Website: lowes
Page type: billing-address
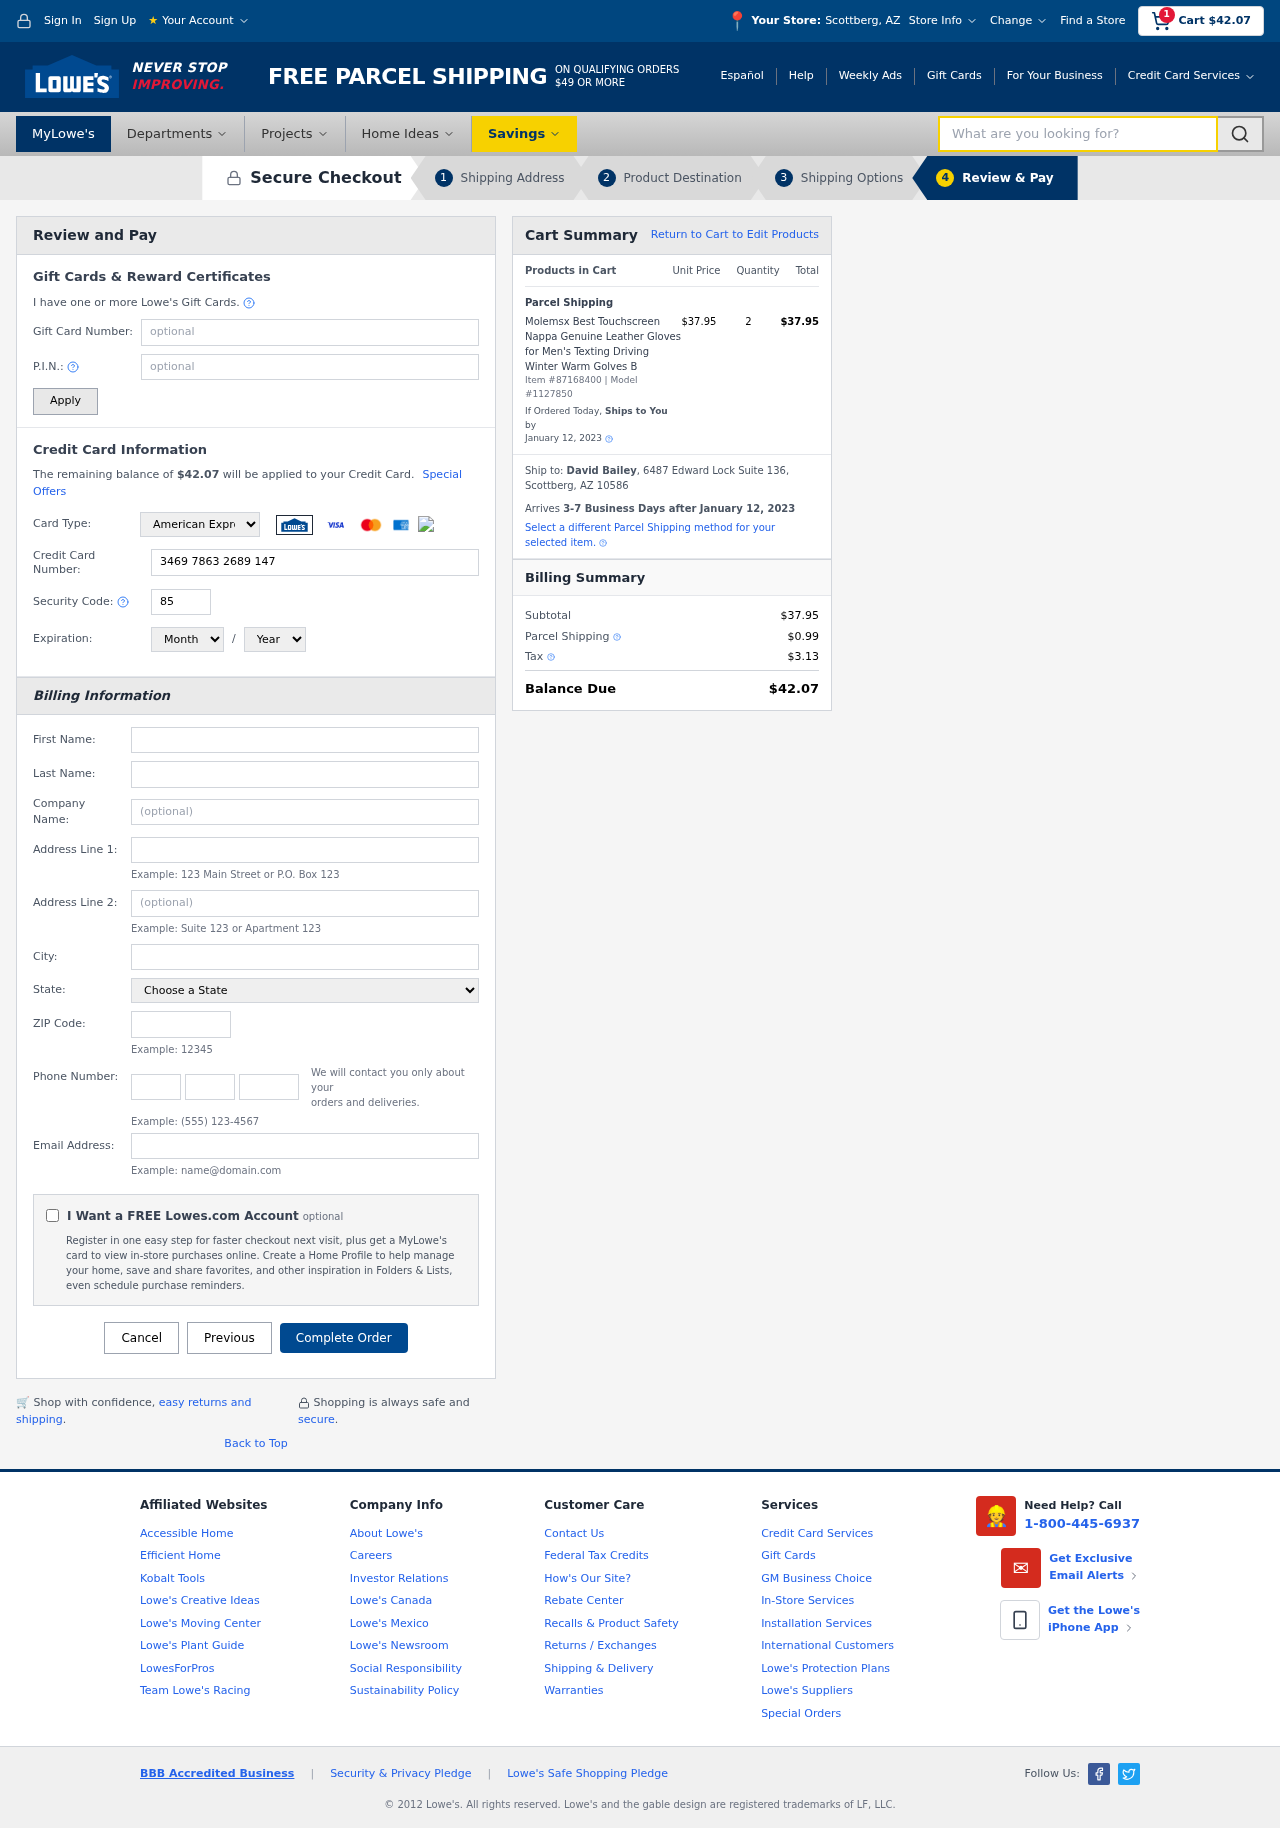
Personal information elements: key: PII_CARD_CVV
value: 8512
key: PII_CARD_EXPIRY_MONTH
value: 11
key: PII_CARD_EXPIRY_YEAR
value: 28
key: PII_CARD_NUMBER
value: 3469 7863 2689 147
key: PII_CARD_TYPE
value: American Express
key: PII_CITY
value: Scottberg
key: PII_CITY_STATE
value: Scottberg, AZ
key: PII_COMPANY
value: Harmon-Olson
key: PII_EMAIL
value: david.bailey@yahoo.com
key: PII_FIRSTNAME
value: David
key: PII_FULLNAME
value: David Bailey
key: PII_LASTNAME
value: Bailey
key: PII_PHONE_AREA
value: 277
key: PII_PHONE_PREFIX
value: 552
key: PII_PHONE_SUFFIX
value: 7506
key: PII_POSTCODE
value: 10586
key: PII_STATE
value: Arizona
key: PII_STREET
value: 6487 Edward Lock Suite 136
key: PII_CITY_STATE_ZIP
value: Scottberg, AZ 10586
Product elements: key: PRODUCT1_NAME
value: Molemsx Best Touchscreen Nappa Genuine Leather Gloves for Men's Texting Driving Winter Warm Golves B
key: PRODUCT1_PRICE
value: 37.95
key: PRODUCT1_QUANTITY
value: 2
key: PRODUCT_ITEM_NUMBER
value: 87168400
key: PRODUCT_MODEL_NUMBER
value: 1127850
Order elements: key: ORDER_SUBTOTAL
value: $42.07
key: ORDER_TOTAL
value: $42.07
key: ORDER_SHIPPING_DATE
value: January 12, 2023
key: ORDER_SUBTOTAL
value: $37.95
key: ORDER_DELIVERY_DATE
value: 3-7 Business Days after January 12, 2023
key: ORDER_SHIPPING_DATE2
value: January 12, 2023
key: ORDER_SUBTOTAL2
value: $37.95
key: ORDER_SHIPPING_COST
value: $0.99
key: ORDER_TAX
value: $3.13
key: ORDER_TOTAL2
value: $42.07
Search elements: key: HEADER_SEARCH
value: What are you looking for?